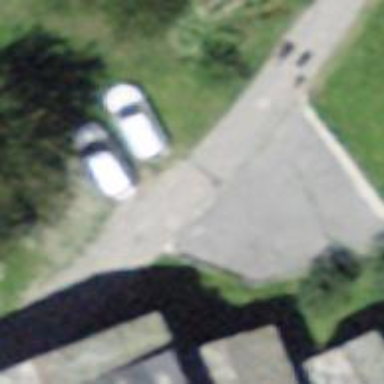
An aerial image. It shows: Residential road with cobblestone surface.